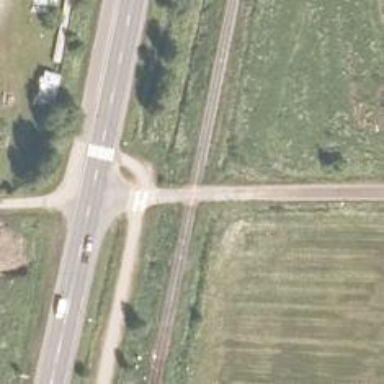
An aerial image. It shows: Level crossing with saltire markings.